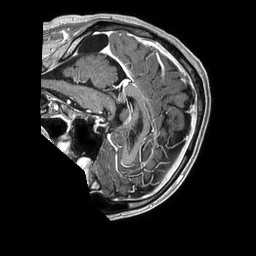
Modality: T1w
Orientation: sagittal
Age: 43
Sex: male
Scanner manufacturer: philips
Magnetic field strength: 1.5 T
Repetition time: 0.00756 s
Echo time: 0.003435 s